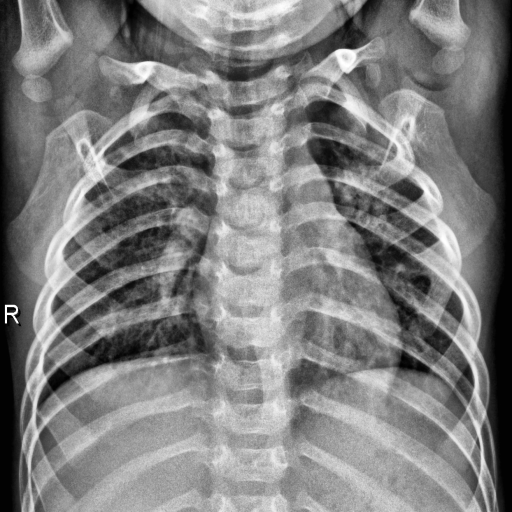
Finding: NORMAL